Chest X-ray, PA view. Patient: 58 years old, sex M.
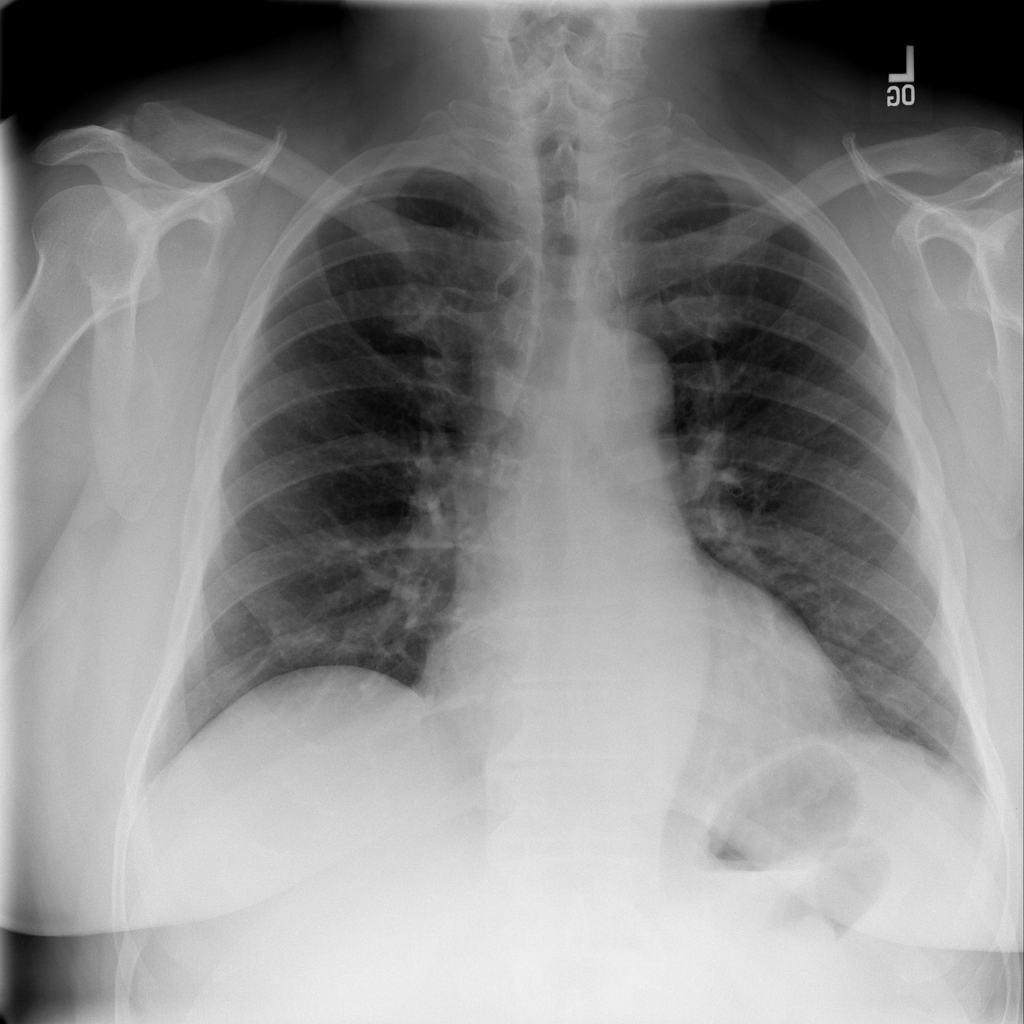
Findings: No Finding